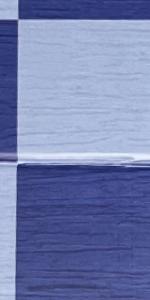
Label: Empty